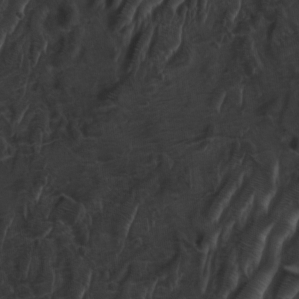
Label: non_frost